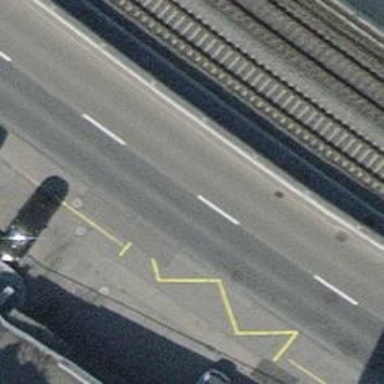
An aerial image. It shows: Public transport stop position.